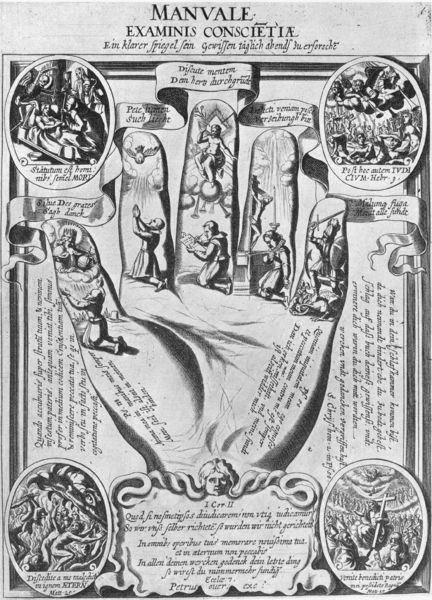
Titel: MANVALE EXAMINIS CONSCIENTIAE
Künstler: Peter Overadt
Standort: Wolfenbüttel
Institution: Herzog August Bibliothek
Schlagwörter: gott, hand, himmel, kampf, kopf, schatten, weiß, dreieck, menschen, daumen, finger, frau, grau, licht, schwarz, zeichnung, ornament, band, rahmen, taube, tod, kirche, blatt, oval, engel, schrift, bilder, grafik, graphik, kartusche, verzierung, buch, medaillon, kreuz, religion, strahlen, druck, radierung, stich, seite, illustration, schwarzweiß, schwert, text, knien, kugel, beten, buchdruck, christus, jesus, flehen, religiös, mönch, mönche, heilige, symbolik, kupferstich, anbetung, sakral, texte, ovale, beschreibung, inschriften, weltkugel, latein, lateinisch, trompete, spruchband, betender, heiliger geist, beter, heilger geist, kartuschen, manuale, verschnörkelt, heileiger geist, druck#, examinis, mauale, buch buchdruck